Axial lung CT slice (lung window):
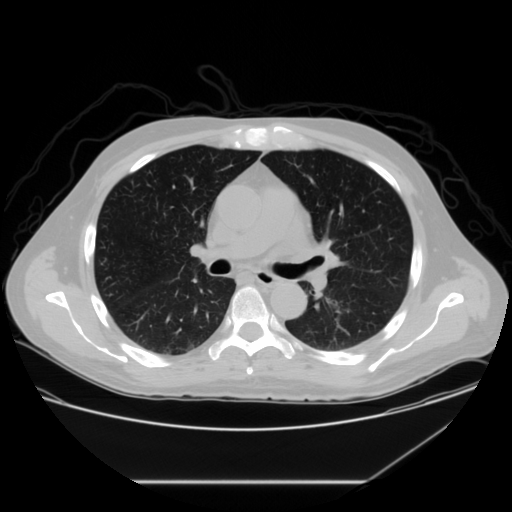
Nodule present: no